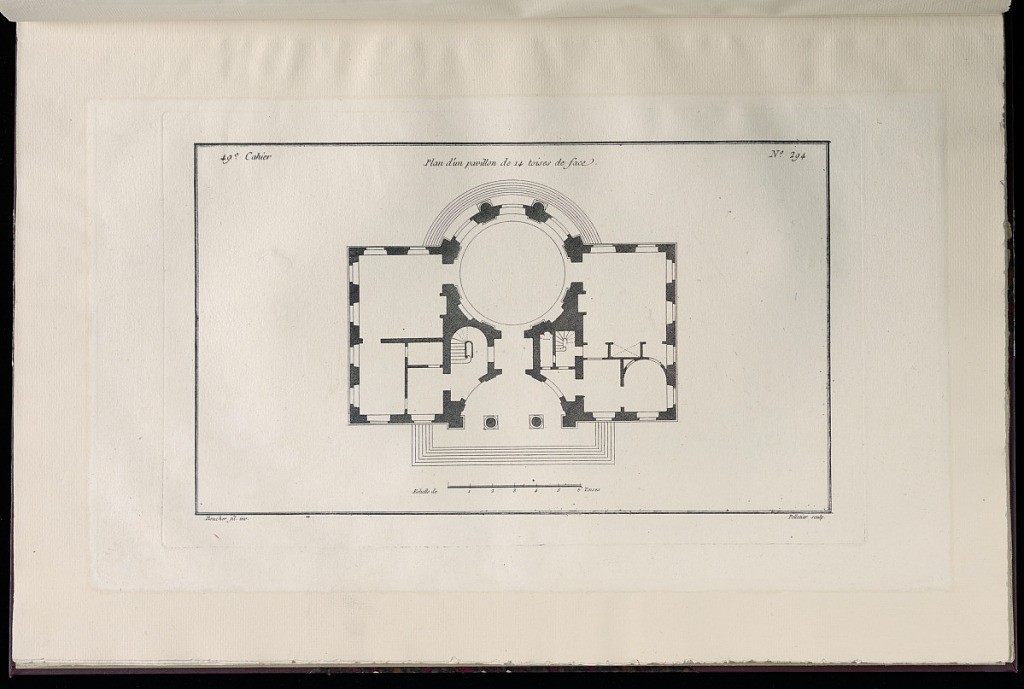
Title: Plan d'un pavillon de 14 toises de face
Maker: Juste-François Boucher, French, 1736 – 1782
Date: ca. 1775
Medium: Engraving on off white laid paper
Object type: Print
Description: Plan of a pavilion with a rotunda. The pavilion is stated to be 14 toises; 1 toise is the equivalent of about 3.799 square meters. The plate is signed